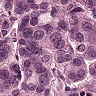
Metastatic tissue present: yes